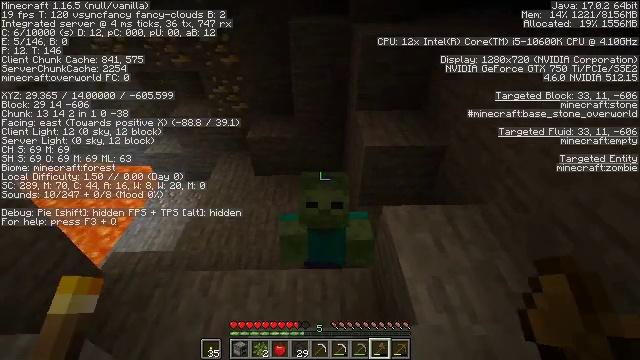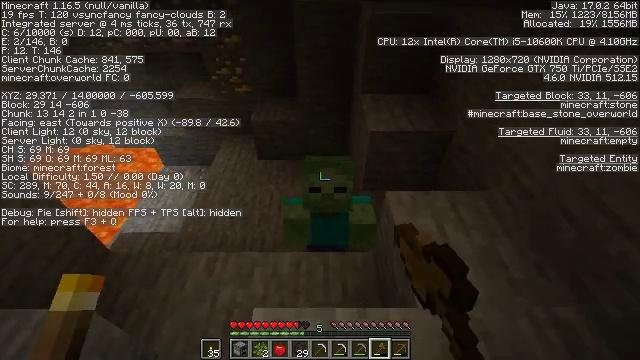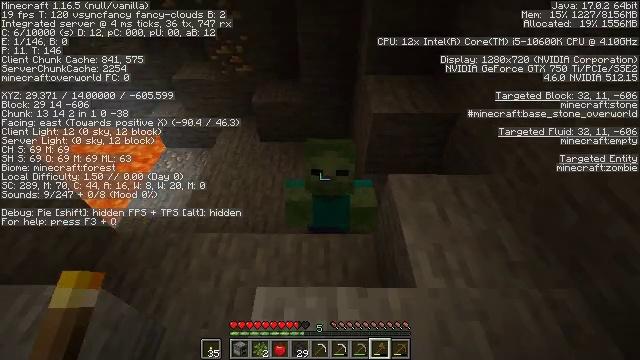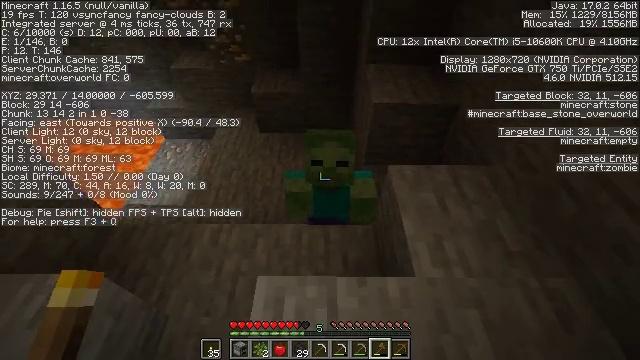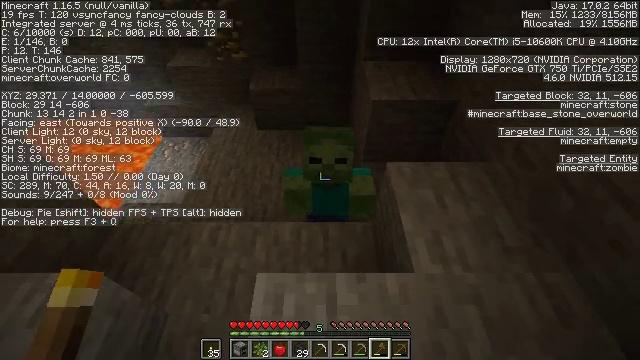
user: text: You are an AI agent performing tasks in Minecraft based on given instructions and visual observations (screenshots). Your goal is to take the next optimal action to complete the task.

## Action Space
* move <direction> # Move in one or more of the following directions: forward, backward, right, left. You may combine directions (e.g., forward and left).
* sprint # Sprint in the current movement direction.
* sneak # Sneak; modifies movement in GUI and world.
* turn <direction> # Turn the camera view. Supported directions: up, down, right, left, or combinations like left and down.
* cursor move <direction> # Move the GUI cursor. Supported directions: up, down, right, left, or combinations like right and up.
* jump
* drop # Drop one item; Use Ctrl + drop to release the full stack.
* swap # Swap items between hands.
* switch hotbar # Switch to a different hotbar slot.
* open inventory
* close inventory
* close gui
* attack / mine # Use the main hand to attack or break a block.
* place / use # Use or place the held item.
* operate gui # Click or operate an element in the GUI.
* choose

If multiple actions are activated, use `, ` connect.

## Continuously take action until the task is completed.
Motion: motion action
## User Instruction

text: Kill mobs.
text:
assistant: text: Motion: turn left and down, attack / mine
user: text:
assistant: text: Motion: turn down, attack / mine
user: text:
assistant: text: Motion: turn down, attack / mine
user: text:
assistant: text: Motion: no_op
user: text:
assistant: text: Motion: attack / mine